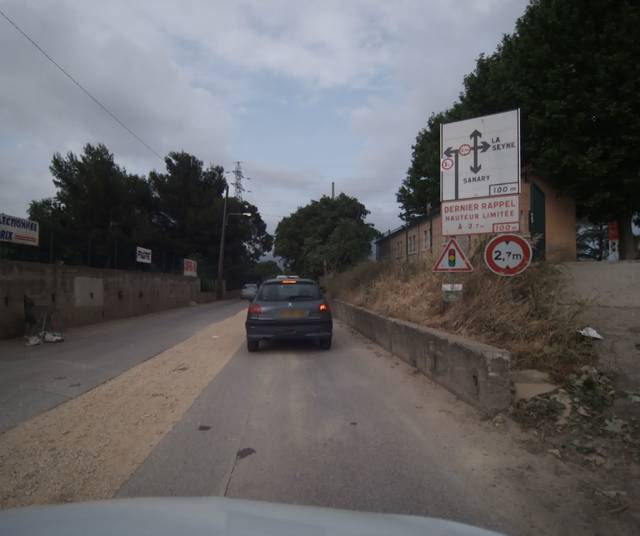
Region: France
Coordinates: 43.118, 5.877